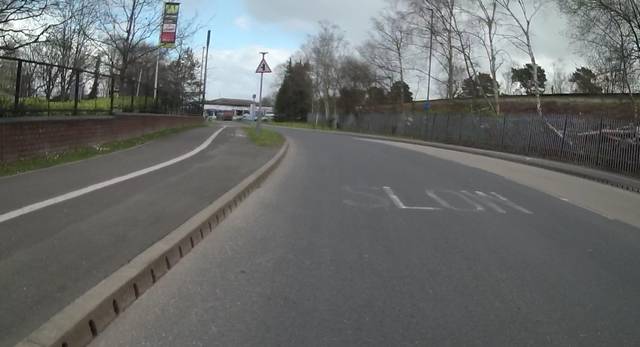
Region: United Kingdom
Coordinates: 51.327, -0.5376